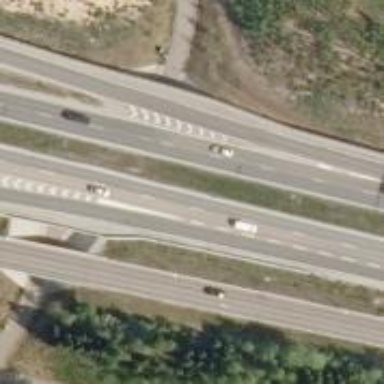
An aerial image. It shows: Tertiary trunk link road with asphalt surface.